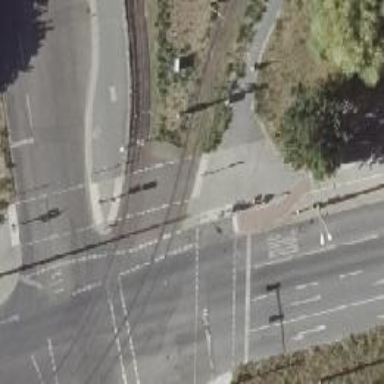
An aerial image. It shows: Tram crossing on the railway.